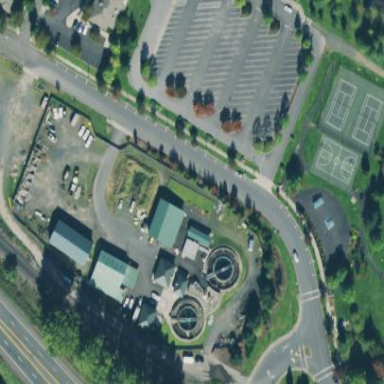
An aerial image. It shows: View of wastewater plant.